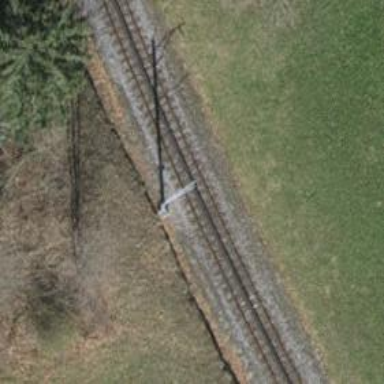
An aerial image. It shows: Railway milestone.